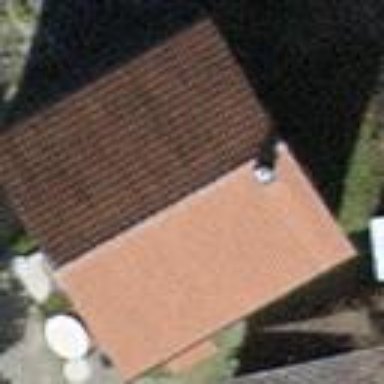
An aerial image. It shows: Detached building with gabled roof.